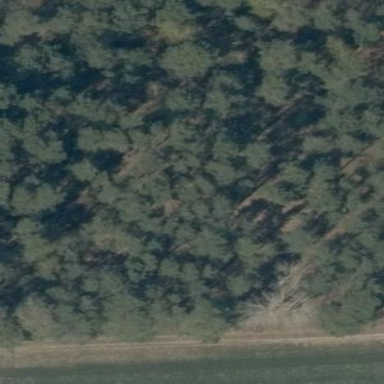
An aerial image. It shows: Deciduous forest dominated by broadleaved trees.